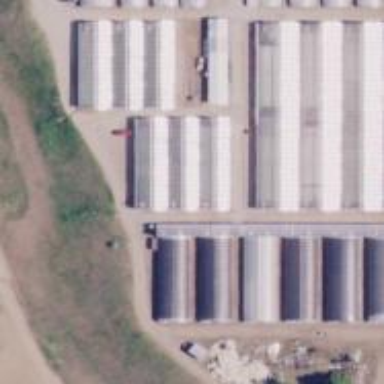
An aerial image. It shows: Greenhouse.